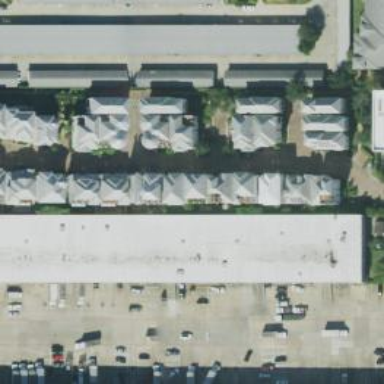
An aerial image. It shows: Residential neighbourhood consisting of single-family homes.